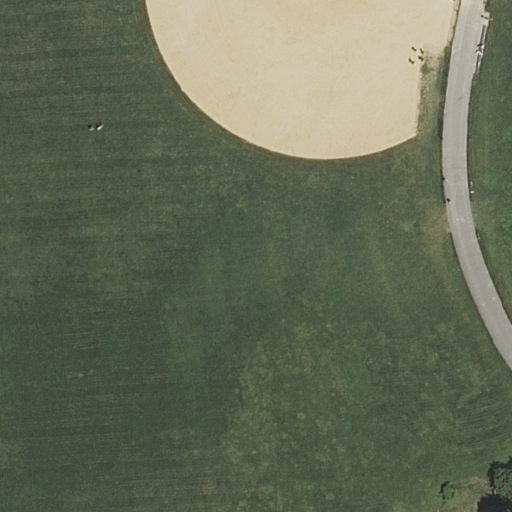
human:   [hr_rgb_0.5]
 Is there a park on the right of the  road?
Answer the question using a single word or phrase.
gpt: yes

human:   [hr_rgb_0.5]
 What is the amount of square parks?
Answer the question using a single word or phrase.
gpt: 0

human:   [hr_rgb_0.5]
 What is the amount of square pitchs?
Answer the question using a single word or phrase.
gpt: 0

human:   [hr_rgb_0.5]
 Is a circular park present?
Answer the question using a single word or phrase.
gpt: no

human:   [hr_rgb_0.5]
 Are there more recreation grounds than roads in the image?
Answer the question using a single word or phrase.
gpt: no

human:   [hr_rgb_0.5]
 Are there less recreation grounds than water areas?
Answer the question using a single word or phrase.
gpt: no

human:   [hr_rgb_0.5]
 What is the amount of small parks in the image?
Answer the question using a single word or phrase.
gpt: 0

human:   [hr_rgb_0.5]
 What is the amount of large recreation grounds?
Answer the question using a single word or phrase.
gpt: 1

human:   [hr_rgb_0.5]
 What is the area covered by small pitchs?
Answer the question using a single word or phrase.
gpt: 0m2

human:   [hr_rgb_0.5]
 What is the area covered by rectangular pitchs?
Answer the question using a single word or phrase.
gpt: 0m2

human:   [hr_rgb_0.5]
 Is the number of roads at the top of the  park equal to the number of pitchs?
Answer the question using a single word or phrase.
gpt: no

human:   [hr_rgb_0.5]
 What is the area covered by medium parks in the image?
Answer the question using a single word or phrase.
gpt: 0m2

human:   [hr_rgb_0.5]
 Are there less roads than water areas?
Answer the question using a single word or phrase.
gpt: no

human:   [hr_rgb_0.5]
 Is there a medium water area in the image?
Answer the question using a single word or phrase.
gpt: no

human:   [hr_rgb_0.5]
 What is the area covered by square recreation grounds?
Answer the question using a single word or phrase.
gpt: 0m2

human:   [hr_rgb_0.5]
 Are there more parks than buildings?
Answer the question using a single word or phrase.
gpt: yes

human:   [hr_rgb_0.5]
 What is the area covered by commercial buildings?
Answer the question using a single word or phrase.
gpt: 0m2

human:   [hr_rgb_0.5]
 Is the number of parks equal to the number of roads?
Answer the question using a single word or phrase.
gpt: yes

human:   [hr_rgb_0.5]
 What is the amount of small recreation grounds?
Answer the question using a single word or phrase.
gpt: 0

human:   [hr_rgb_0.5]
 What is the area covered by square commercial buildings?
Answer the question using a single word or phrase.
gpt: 0m2

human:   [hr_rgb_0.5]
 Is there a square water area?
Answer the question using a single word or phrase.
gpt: no

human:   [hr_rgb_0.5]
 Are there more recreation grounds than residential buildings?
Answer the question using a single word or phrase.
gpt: yes

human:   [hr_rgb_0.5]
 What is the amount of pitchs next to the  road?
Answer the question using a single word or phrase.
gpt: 1

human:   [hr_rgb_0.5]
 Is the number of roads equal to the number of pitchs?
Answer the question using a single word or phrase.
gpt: yes

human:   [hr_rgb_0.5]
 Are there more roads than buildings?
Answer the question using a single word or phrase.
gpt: yes

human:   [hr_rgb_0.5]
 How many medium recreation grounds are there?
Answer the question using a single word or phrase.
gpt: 0

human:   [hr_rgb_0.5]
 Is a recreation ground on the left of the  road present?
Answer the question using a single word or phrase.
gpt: no

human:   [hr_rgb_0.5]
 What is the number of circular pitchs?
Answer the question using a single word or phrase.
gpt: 0

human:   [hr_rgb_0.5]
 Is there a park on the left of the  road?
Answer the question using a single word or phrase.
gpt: no

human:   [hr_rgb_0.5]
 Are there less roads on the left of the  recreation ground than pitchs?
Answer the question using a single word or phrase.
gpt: no

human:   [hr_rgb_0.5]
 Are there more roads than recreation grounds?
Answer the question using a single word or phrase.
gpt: no

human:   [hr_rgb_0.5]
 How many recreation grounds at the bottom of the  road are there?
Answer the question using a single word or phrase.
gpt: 0

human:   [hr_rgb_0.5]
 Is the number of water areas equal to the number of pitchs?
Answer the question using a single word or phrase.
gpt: no

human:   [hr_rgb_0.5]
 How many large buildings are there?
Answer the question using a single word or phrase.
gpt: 0

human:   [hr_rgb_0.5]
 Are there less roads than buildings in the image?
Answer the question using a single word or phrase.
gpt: no

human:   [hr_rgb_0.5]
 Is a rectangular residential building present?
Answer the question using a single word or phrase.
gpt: no